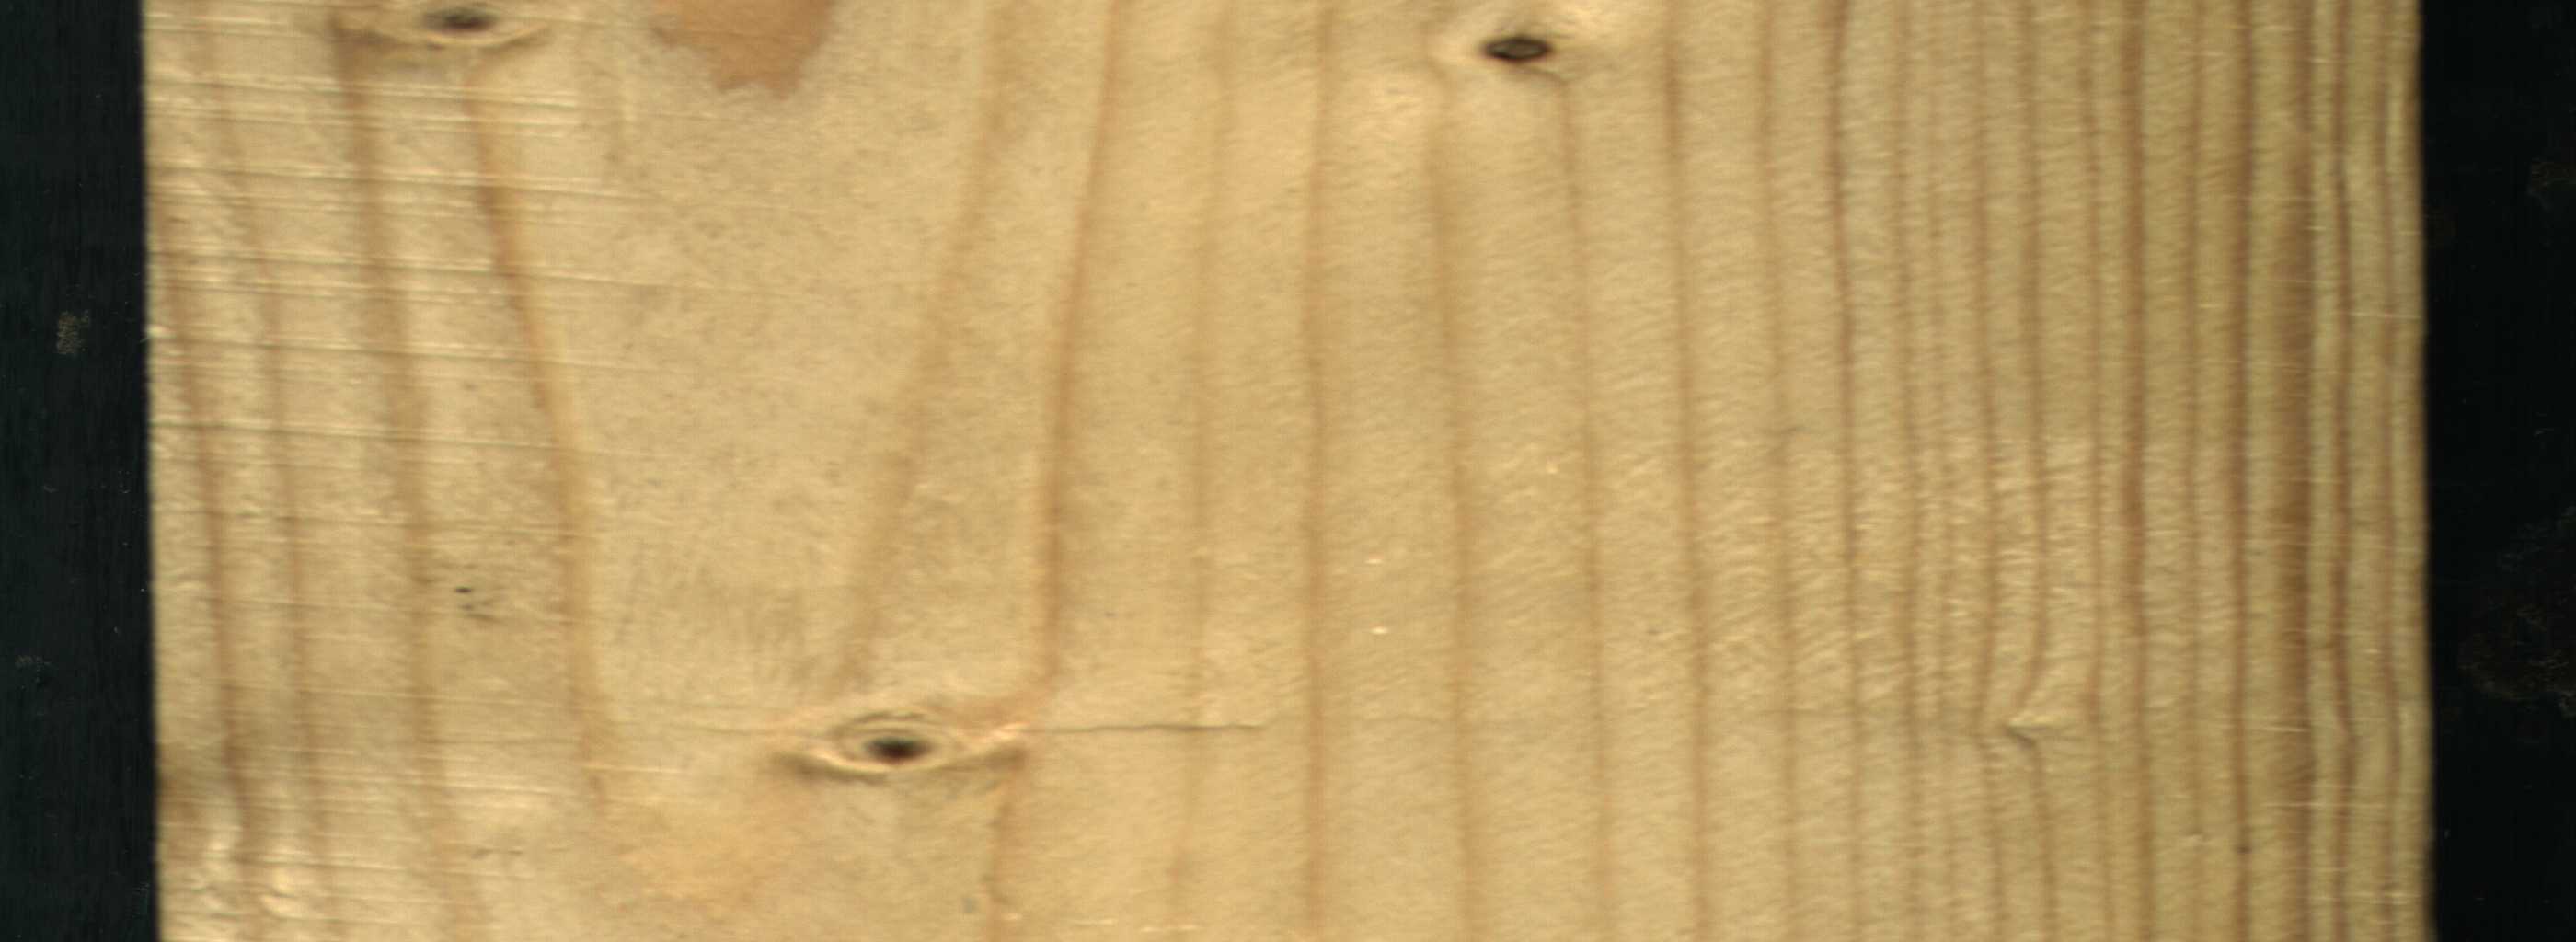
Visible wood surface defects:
Live_Knot
Live_Knot
Live_Knot